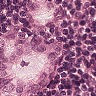
Metastatic tissue present: yes